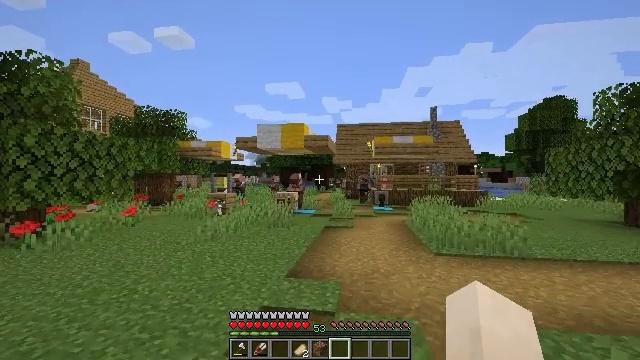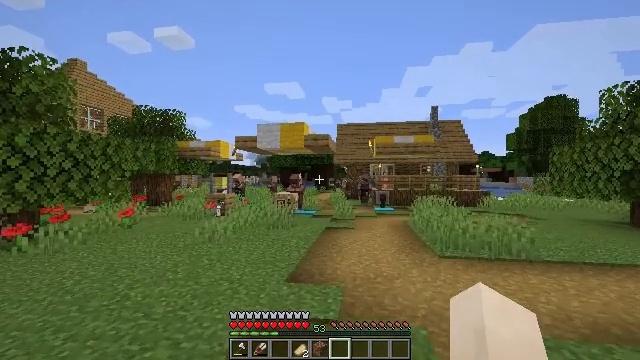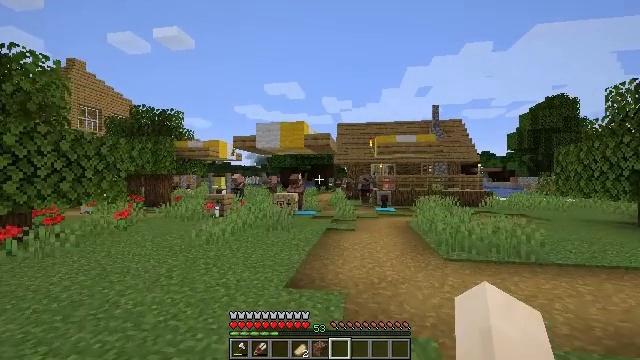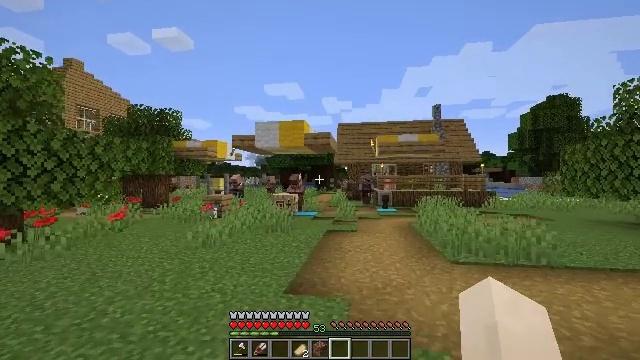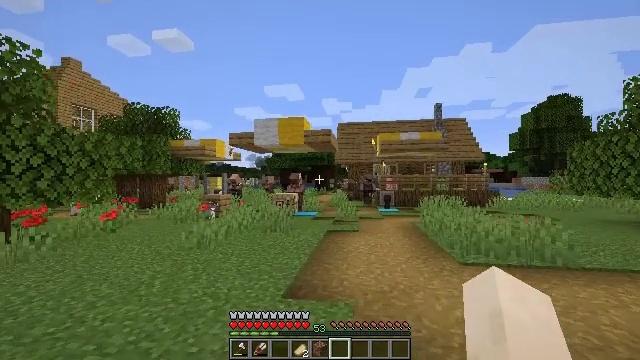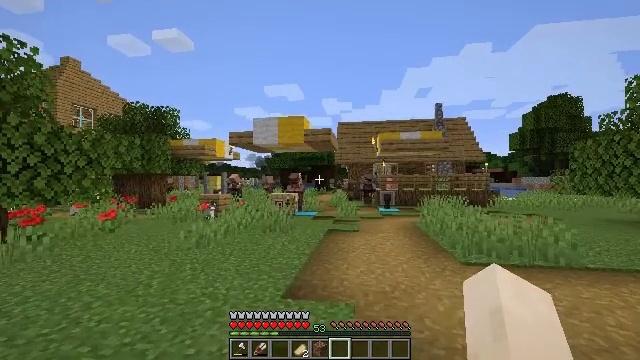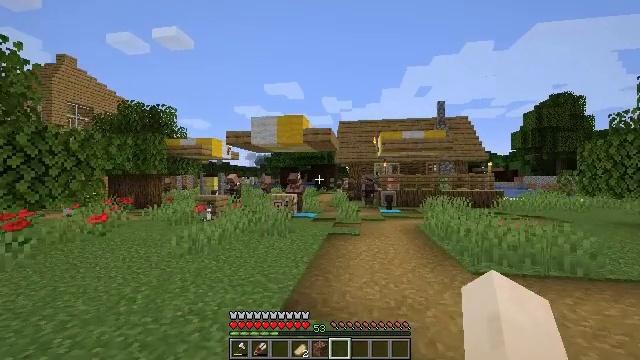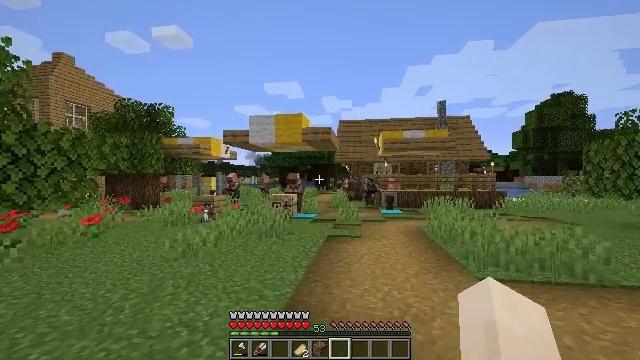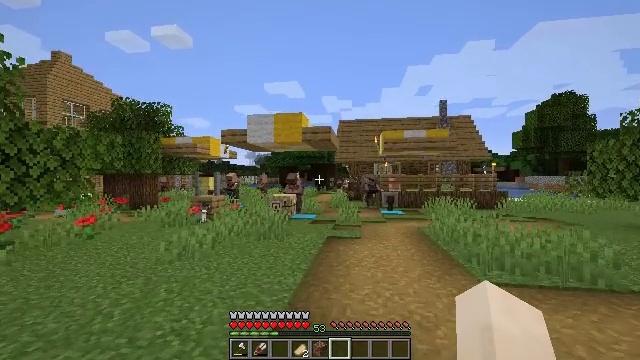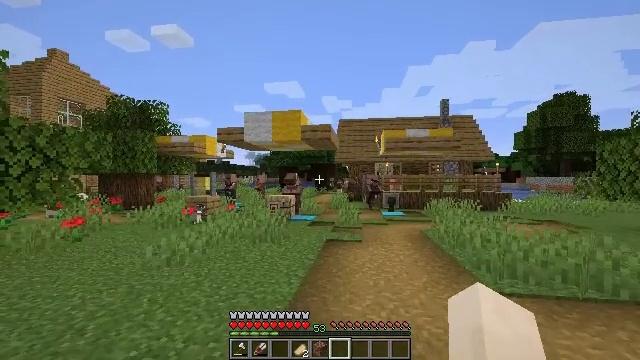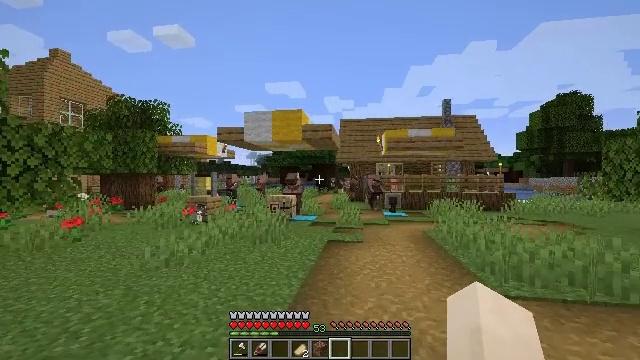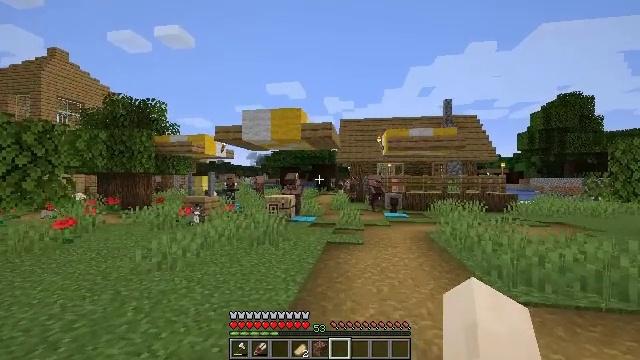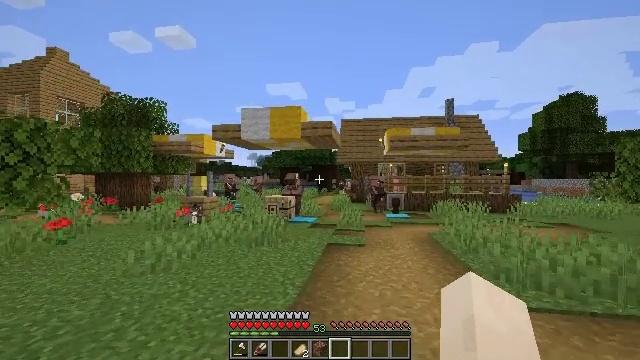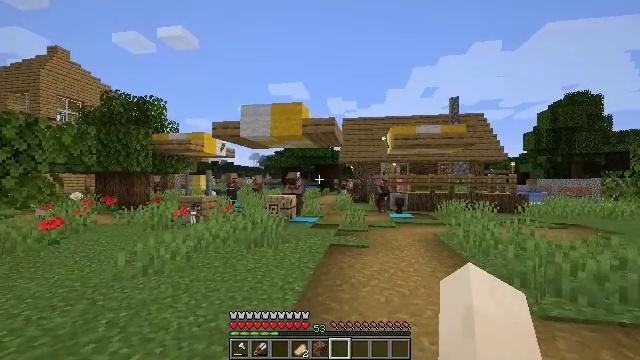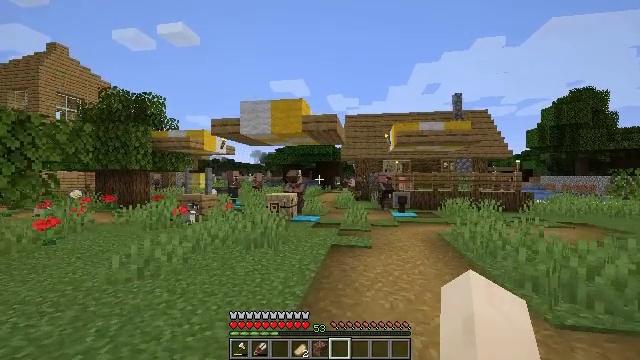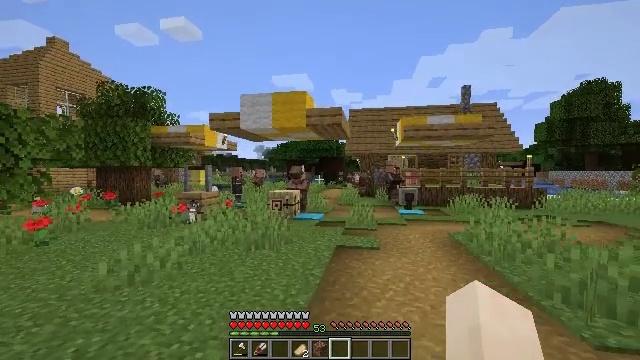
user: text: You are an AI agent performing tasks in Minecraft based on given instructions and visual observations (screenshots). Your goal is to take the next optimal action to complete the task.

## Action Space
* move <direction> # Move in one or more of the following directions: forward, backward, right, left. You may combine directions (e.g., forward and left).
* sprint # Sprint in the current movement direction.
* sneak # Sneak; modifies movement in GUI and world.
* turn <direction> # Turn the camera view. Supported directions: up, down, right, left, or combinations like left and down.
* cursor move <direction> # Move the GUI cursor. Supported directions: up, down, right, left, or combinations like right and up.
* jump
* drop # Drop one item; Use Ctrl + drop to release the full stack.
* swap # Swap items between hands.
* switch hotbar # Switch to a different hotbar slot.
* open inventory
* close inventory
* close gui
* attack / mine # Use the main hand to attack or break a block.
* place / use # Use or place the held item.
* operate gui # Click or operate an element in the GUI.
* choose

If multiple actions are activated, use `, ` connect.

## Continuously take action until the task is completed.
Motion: motion action
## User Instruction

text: Use the crafting table to make a crossbow.
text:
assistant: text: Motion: move forward
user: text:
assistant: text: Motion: move forward
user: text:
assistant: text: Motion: move forward
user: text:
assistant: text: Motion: move forward
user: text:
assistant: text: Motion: move forward
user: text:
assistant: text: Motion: move forward
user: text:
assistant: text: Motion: move forward
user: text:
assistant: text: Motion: move forward
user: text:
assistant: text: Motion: move forward
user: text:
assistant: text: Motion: move forward
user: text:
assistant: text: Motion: move forward
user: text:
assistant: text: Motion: move forward
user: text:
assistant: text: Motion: move forward
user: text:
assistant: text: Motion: move forward
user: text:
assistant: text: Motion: move forward
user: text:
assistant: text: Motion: move forward, turn left and down
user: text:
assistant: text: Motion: move forward, turn down
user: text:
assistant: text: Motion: move forward
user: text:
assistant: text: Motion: move forward
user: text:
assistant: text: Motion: move forward
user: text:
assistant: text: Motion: move forward
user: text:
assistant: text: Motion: move forward
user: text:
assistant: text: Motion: move forward
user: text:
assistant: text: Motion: move forward, jump
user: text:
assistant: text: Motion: move forward, jump
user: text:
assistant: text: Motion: move forward, jump
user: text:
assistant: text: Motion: move forward, jump
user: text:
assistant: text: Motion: move forward
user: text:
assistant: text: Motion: move forward
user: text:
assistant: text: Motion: move forward